Question: I am trying to display a two digit abbreviation instead of a number to represent our production machines as they route through the floor.
The problem is that the order table has 6 fields OP1, OP2,...,OP6 that are denoted with the OP#, but a second table holds the OP# with the 2 digit abbreviation I want to use use i.e. RD
I am just staring now because I have looked at this too long and could use another set of eyes for help.

I was thinking just a plain join where order.op1 = workcenter.op, but what if I do not have an OP number in the OP1 field and it only appears in OP3? Is this where a right join works(I must admit I am not sure I have ever used one)?
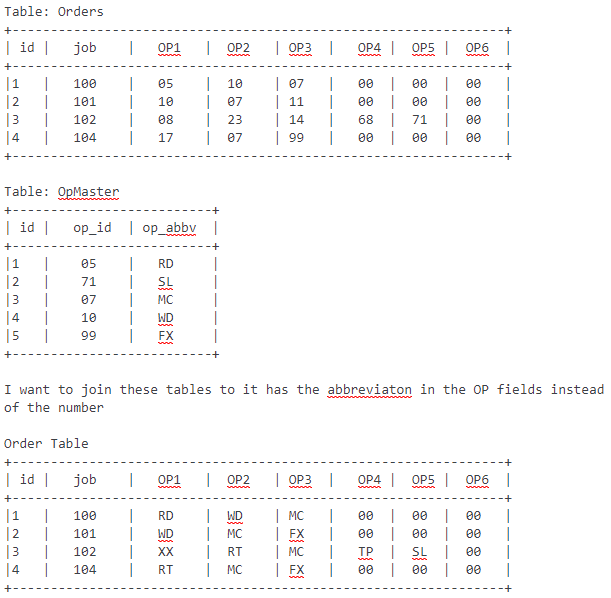
Answer: i only did the first three columns, I will leave it to you to do the other four.
'''
SELECT ord.id
, ord.job
, o1.op_abbv AS op1
, o2.op_abbv AS op2
, o3.op_abbv AS op3
FROM orders ord
LEFT OUTER JOIN opmaster o1 ON ord.op1 = o1.op_id
LEFT OUTER JOIN opmaster o2 ON ord.op2 = O2.op_id
LEFT OUTER JOIN opmaster o3 ON ord.op3 = O3.op_id
ORDER BY ORD.ID
'''